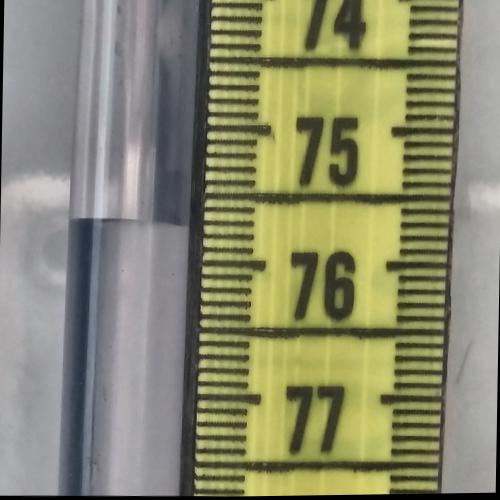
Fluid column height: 75.7 cm